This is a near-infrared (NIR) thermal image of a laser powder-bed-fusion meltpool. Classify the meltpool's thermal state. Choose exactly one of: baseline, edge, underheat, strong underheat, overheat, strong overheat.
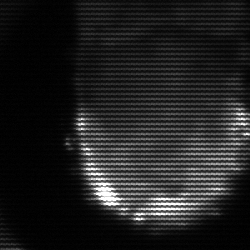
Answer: baseline